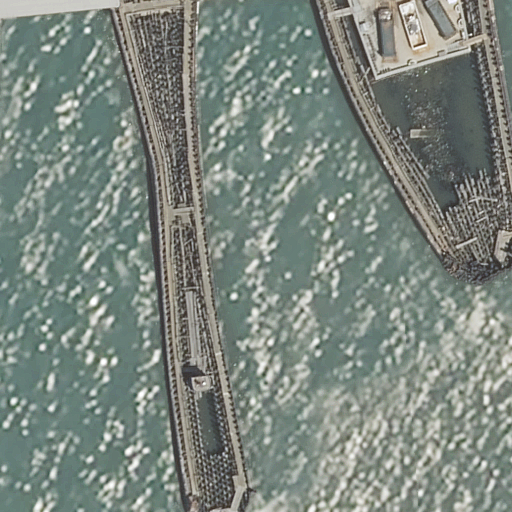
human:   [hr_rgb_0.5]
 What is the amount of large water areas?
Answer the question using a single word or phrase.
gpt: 1

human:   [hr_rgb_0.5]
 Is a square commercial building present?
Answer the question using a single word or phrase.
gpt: no

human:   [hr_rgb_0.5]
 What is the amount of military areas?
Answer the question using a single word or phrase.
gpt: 0

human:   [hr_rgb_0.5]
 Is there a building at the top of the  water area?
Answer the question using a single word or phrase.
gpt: yes

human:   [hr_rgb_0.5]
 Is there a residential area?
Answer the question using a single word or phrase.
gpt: no

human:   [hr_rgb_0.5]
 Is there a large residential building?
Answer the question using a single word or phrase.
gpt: no

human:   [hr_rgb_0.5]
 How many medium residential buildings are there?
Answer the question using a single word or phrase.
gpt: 0

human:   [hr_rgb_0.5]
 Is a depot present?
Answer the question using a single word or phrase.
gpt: no

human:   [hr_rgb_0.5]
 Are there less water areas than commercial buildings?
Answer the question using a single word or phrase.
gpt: no

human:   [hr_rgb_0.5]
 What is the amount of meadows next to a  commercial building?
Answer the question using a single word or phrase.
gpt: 0

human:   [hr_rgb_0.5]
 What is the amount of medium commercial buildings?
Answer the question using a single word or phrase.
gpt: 0

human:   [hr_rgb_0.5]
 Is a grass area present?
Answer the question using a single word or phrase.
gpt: no

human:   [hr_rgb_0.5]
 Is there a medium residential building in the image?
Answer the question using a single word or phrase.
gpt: no

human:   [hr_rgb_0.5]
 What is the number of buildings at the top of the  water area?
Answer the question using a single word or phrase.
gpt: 2

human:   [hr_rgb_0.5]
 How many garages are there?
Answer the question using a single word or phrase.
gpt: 0

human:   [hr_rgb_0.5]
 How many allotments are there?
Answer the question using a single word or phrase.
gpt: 0

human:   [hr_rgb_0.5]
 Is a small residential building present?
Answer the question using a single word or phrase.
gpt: no

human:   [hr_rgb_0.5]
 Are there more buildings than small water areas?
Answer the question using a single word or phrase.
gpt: yes

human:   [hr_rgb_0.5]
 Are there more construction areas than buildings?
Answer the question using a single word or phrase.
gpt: no

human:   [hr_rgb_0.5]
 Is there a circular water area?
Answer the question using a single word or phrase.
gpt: no

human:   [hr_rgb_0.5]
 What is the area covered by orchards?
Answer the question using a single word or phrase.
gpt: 0m2

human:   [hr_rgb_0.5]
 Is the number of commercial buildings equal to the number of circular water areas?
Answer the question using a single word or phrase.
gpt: yes

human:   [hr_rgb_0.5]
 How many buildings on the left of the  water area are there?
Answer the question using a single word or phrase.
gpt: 1

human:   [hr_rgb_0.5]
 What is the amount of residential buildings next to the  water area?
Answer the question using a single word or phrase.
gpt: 0

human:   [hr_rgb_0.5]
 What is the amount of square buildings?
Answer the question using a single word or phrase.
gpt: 0

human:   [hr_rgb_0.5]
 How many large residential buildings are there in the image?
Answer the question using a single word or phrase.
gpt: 0

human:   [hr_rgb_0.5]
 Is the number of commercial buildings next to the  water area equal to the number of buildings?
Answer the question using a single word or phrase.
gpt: no

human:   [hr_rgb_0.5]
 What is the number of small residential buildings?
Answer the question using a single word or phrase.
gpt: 0

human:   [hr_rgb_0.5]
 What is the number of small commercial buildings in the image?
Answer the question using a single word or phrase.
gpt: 0

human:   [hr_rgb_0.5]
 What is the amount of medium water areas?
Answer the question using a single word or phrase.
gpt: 0

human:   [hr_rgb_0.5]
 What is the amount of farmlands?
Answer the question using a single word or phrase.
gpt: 0

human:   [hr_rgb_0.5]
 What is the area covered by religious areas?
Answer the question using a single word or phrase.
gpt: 0m2

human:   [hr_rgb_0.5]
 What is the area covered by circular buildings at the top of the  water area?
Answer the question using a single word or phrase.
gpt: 0m2

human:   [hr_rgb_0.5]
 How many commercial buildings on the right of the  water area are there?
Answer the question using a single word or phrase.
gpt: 0

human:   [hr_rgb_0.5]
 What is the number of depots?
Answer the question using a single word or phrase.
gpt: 0

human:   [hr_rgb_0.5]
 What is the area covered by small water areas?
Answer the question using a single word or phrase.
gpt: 0m2